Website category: university
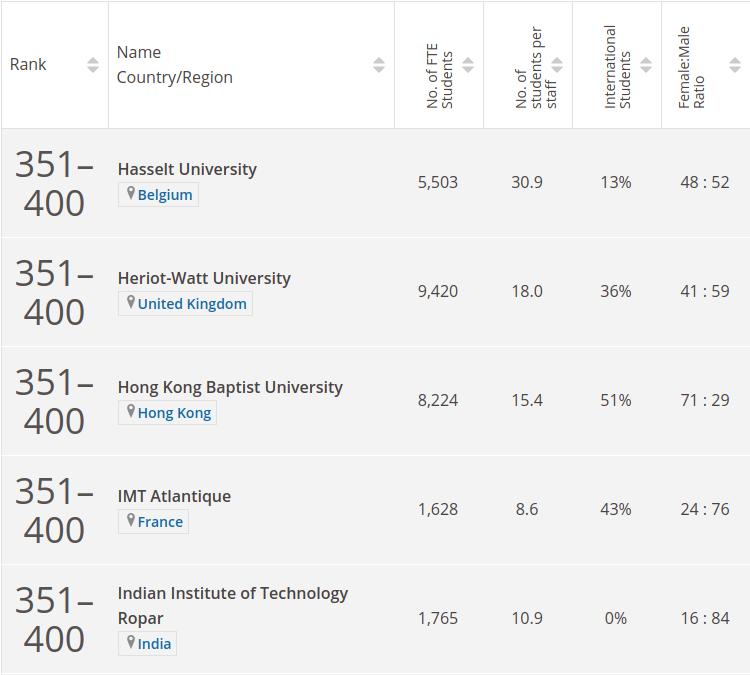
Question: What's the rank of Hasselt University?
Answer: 351400

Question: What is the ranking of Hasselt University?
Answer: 351400

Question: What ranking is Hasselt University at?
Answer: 351400

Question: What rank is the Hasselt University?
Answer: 351400

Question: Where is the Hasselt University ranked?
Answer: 351400

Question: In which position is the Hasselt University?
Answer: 351400

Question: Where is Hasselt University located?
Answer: Belgium

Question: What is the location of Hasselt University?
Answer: Belgium

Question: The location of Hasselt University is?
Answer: Belgium

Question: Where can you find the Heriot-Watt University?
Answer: United Kingdom

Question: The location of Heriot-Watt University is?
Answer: United Kingdom

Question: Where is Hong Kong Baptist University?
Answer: Hong Kong

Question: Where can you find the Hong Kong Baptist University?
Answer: Hong Kong

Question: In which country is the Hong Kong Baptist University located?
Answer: Hong Kong

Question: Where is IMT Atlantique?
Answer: France

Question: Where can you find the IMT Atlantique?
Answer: France

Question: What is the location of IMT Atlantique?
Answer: France

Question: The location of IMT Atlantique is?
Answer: France

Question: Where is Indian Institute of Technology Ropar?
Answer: India

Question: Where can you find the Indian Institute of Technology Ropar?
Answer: India

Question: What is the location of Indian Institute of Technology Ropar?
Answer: India

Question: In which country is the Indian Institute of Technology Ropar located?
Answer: India

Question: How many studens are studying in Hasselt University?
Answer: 5,503

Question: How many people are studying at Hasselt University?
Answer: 5,503

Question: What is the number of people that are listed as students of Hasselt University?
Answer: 5,503

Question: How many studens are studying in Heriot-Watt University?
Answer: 9,420

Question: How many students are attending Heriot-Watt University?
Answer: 9,420

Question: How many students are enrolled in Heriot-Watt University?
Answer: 9,420

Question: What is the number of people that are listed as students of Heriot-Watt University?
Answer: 9,420

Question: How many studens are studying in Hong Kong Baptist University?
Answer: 8,224

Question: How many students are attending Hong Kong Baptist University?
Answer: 8,224

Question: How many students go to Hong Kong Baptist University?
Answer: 8,224

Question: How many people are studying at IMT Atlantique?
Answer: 1,628

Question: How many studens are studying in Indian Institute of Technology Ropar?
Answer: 1,765

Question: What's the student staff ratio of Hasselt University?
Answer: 30.9

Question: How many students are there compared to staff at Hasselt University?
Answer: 30.9

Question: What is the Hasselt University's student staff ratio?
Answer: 30.9

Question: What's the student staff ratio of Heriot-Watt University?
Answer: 18.0

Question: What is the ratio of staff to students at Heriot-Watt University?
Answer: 18.0

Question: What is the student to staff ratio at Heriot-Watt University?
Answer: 18.0

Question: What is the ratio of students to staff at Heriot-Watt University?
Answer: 18.0

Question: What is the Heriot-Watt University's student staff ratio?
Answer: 18.0

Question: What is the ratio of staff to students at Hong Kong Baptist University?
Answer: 15.4

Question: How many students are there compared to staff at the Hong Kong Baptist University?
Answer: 15.4

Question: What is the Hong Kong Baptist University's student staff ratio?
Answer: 15.4

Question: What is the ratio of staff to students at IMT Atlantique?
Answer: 8.6

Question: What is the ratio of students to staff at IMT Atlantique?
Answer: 8.6

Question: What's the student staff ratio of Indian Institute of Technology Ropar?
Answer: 10.9

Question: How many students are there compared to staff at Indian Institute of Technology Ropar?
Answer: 10.9

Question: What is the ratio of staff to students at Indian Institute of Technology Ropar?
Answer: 10.9

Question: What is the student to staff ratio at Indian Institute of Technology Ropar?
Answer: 10.9

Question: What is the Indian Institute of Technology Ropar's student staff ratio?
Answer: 10.9

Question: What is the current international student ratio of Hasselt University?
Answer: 13%

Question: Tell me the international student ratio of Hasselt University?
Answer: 13%

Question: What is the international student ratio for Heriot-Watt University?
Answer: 36%

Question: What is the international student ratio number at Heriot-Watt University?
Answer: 36%

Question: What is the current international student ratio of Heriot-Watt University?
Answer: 36%

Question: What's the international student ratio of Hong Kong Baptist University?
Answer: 51%

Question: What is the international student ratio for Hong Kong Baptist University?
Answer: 51%

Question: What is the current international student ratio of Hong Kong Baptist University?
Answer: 51%

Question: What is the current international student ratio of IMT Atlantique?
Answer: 43%

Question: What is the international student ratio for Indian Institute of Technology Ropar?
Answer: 0%

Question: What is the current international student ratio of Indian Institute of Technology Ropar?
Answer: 0%

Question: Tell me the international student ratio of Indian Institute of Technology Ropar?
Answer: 0%